Field crop: maize
Growth stage: 1
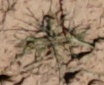
Species: lolium